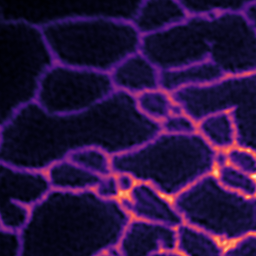
Label: Super-resolution ER image